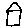
Label: house